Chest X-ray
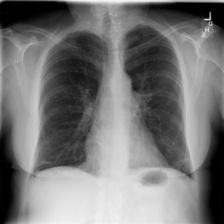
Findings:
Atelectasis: positive
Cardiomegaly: negative
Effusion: negative
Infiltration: negative
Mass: negative
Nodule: negative
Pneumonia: negative
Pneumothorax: negative
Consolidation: negative
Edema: negative
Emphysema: negative
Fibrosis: negative
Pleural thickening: negative
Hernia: negative